The image is a wavelet scalogram (time versus scale/frequency) of a rolling-element bearing's vibration signal. What is the most likely bearing condition (normal, inner_race, outer_race, ball)?
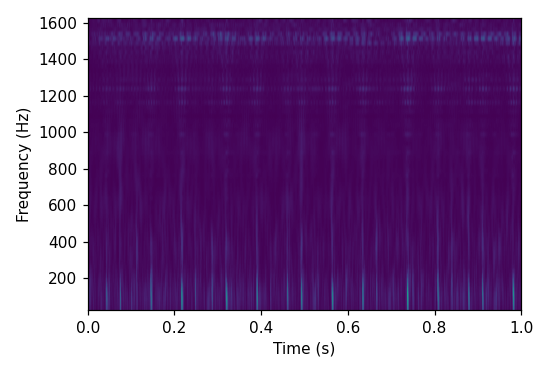
Answer: inner_race